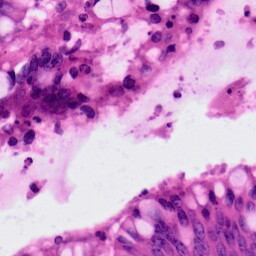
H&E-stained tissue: Colon